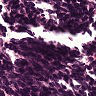
Metastatic tissue present: no